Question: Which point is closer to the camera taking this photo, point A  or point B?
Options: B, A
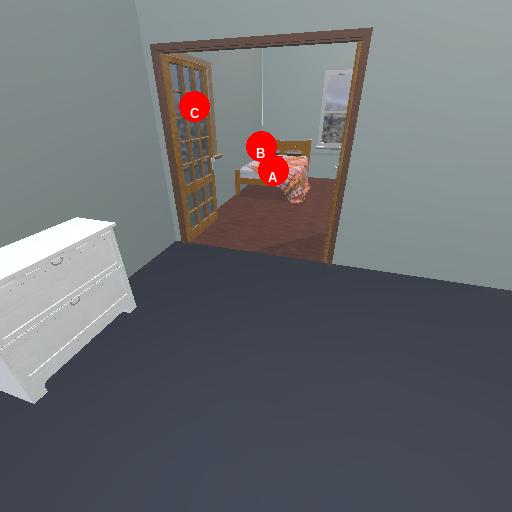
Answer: B